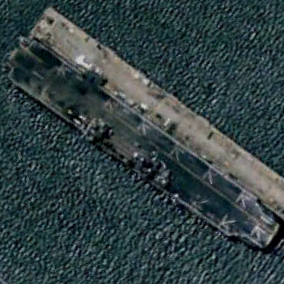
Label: assault